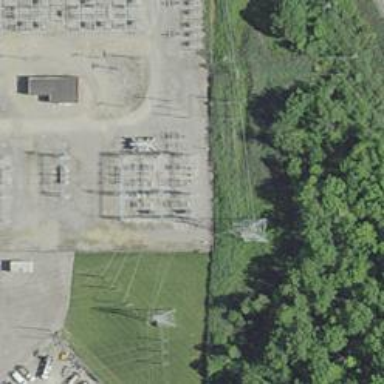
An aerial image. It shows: Switch for power supply.